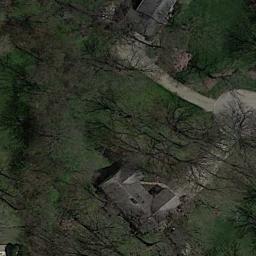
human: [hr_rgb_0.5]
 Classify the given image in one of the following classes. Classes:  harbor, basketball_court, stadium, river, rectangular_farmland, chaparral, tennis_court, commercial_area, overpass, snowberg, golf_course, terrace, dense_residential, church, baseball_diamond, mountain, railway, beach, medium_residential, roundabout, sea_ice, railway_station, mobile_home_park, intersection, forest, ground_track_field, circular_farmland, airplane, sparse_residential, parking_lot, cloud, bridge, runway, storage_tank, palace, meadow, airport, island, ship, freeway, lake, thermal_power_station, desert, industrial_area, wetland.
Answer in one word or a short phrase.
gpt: sparse_residential